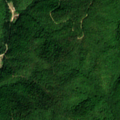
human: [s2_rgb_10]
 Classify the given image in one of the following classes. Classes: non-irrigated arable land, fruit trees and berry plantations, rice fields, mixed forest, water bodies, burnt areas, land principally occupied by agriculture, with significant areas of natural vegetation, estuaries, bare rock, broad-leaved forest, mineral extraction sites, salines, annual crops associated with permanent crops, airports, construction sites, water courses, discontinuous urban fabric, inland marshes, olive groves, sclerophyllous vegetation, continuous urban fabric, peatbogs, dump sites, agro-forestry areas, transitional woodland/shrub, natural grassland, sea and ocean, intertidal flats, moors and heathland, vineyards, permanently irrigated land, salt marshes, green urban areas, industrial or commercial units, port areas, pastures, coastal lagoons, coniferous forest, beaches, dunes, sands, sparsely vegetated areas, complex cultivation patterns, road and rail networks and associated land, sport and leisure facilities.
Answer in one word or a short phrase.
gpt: broad-leaved forest